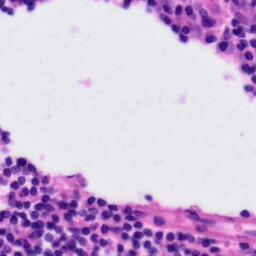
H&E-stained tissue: Tonsil